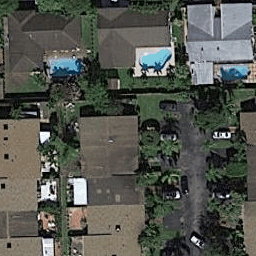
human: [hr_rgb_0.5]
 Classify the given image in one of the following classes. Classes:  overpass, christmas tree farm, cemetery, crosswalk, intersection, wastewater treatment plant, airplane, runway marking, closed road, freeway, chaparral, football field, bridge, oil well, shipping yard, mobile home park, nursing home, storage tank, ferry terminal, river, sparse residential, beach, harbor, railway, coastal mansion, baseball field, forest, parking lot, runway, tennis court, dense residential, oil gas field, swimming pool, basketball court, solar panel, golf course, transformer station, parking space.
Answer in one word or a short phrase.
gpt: dense residential